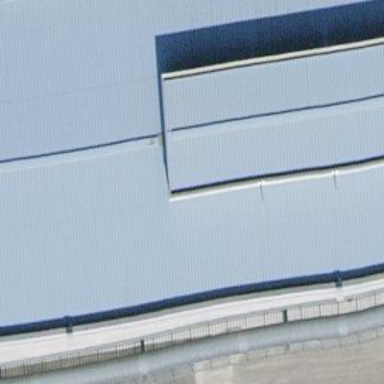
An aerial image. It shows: Industrial building.